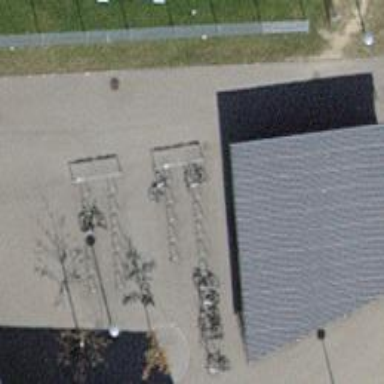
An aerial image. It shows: Roof used for bicycle parking with stands.